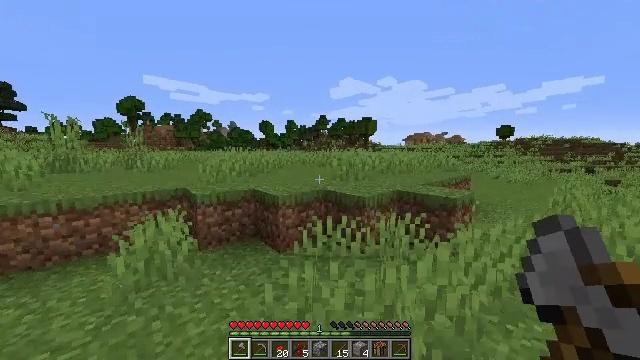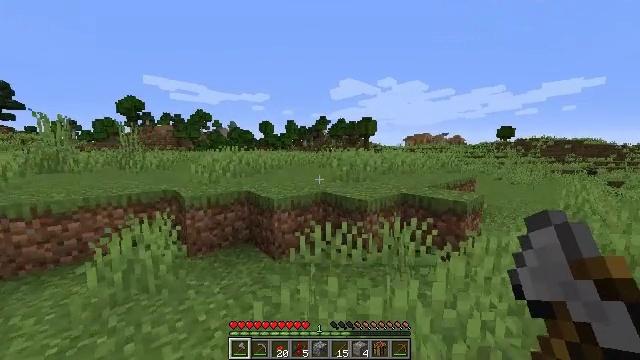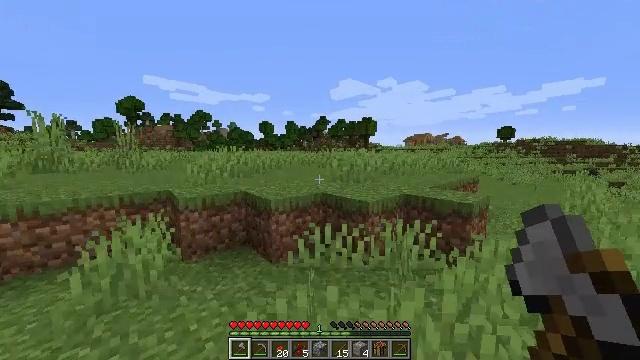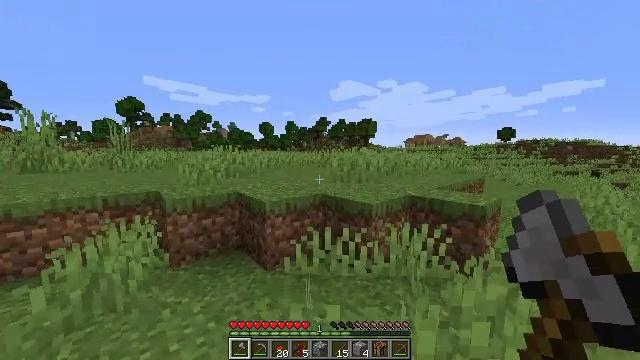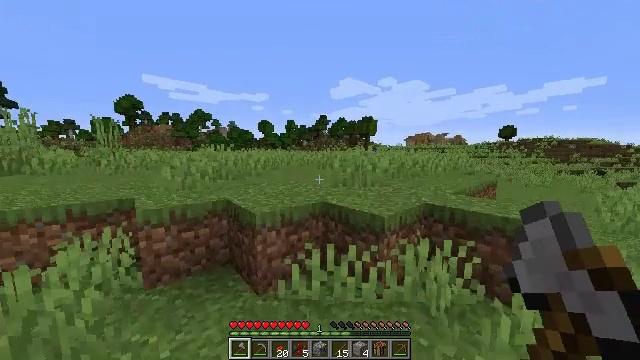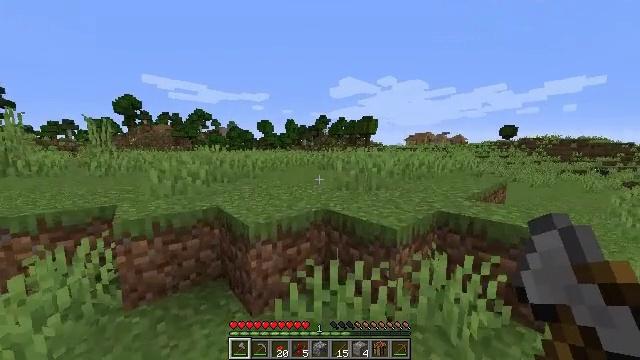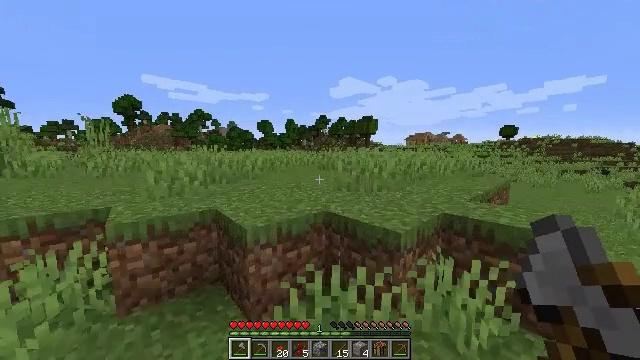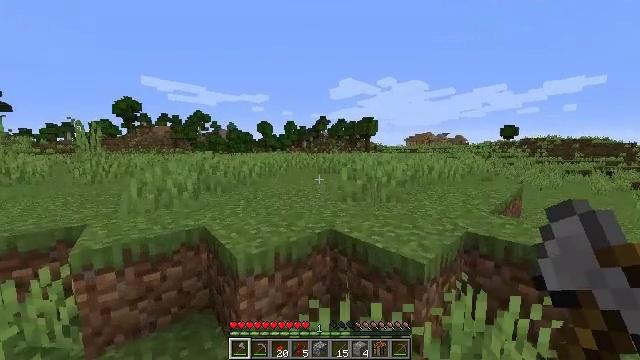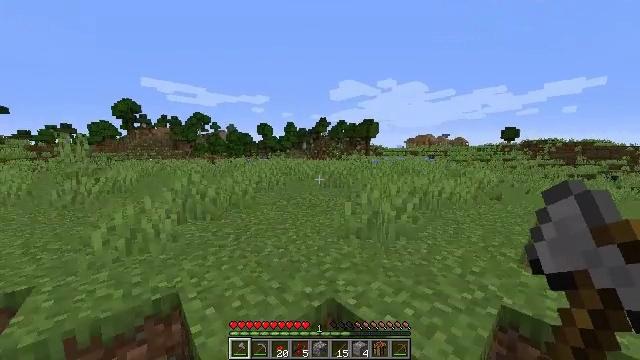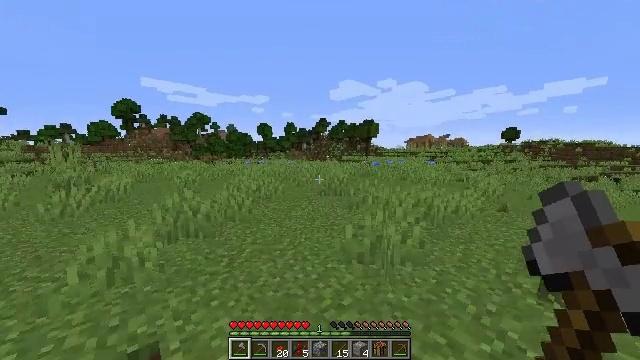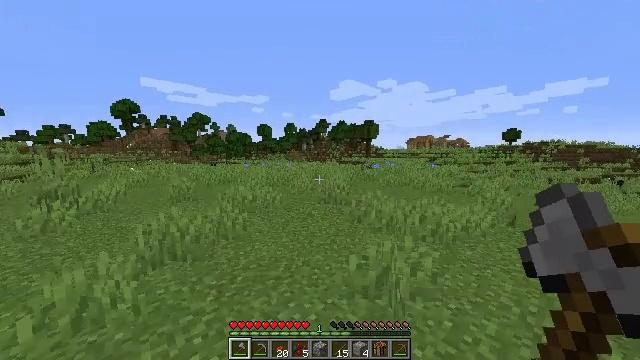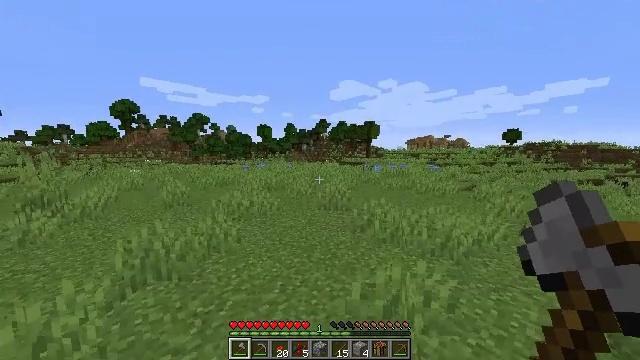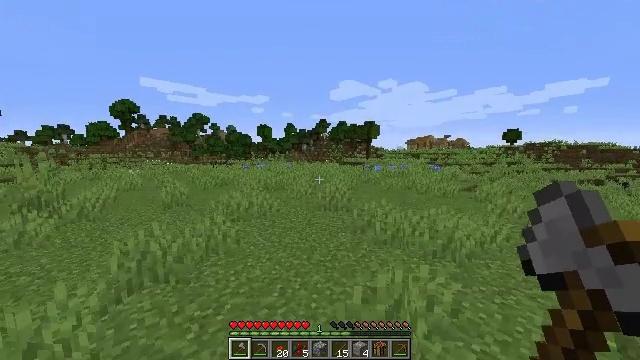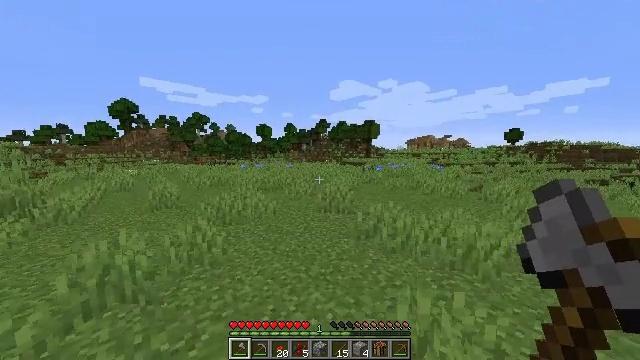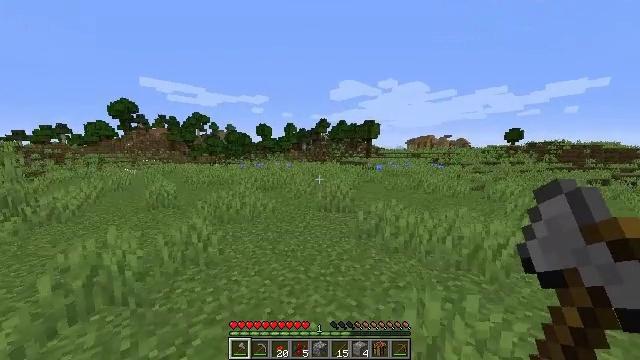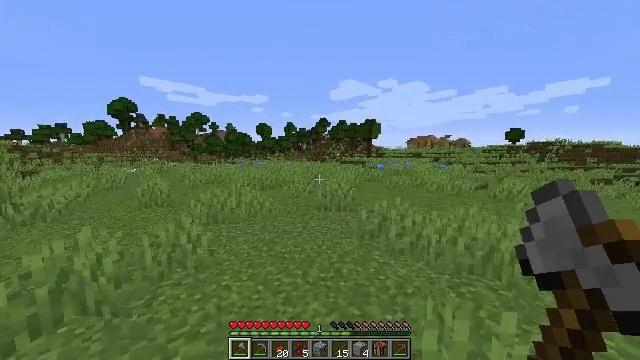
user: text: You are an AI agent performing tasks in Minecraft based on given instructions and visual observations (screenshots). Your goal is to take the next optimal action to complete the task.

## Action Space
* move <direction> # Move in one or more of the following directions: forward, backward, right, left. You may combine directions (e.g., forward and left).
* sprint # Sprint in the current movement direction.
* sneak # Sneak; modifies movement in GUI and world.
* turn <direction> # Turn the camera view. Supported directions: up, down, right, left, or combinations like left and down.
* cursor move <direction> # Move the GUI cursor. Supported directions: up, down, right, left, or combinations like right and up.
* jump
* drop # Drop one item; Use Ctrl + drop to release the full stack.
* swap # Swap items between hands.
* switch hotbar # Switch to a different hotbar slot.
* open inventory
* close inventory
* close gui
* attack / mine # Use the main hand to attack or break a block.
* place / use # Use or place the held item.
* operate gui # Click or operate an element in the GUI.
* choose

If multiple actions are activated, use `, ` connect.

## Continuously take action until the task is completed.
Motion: motion action
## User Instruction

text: Collect a cornflower for blue dye.
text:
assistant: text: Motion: move forward
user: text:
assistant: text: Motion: move forward
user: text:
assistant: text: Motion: move forward
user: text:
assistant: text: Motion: move forward
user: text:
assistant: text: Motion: move forward
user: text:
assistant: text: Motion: move forward
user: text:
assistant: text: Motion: move forward, jump
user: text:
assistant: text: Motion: move forward, jump
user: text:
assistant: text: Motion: move forward
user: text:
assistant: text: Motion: move forward
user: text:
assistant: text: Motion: move forward
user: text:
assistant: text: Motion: move forward
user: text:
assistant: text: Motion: move forward
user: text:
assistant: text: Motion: move forward
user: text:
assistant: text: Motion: move forward
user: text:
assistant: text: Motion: move forward
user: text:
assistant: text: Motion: move forward, turn right
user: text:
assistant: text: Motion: move forward, turn right and down
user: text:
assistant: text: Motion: move forward, turn right and down
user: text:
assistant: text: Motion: move forward, turn right
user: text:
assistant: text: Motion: move forward
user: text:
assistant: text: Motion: move forward
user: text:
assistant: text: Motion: move forward
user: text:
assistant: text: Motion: move forward
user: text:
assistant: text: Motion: move forward
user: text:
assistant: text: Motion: move forward
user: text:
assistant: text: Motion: move forward
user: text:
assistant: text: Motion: move forward
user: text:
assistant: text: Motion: move forward
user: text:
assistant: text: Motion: move forward